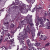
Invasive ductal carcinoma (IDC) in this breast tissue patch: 1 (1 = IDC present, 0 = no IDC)